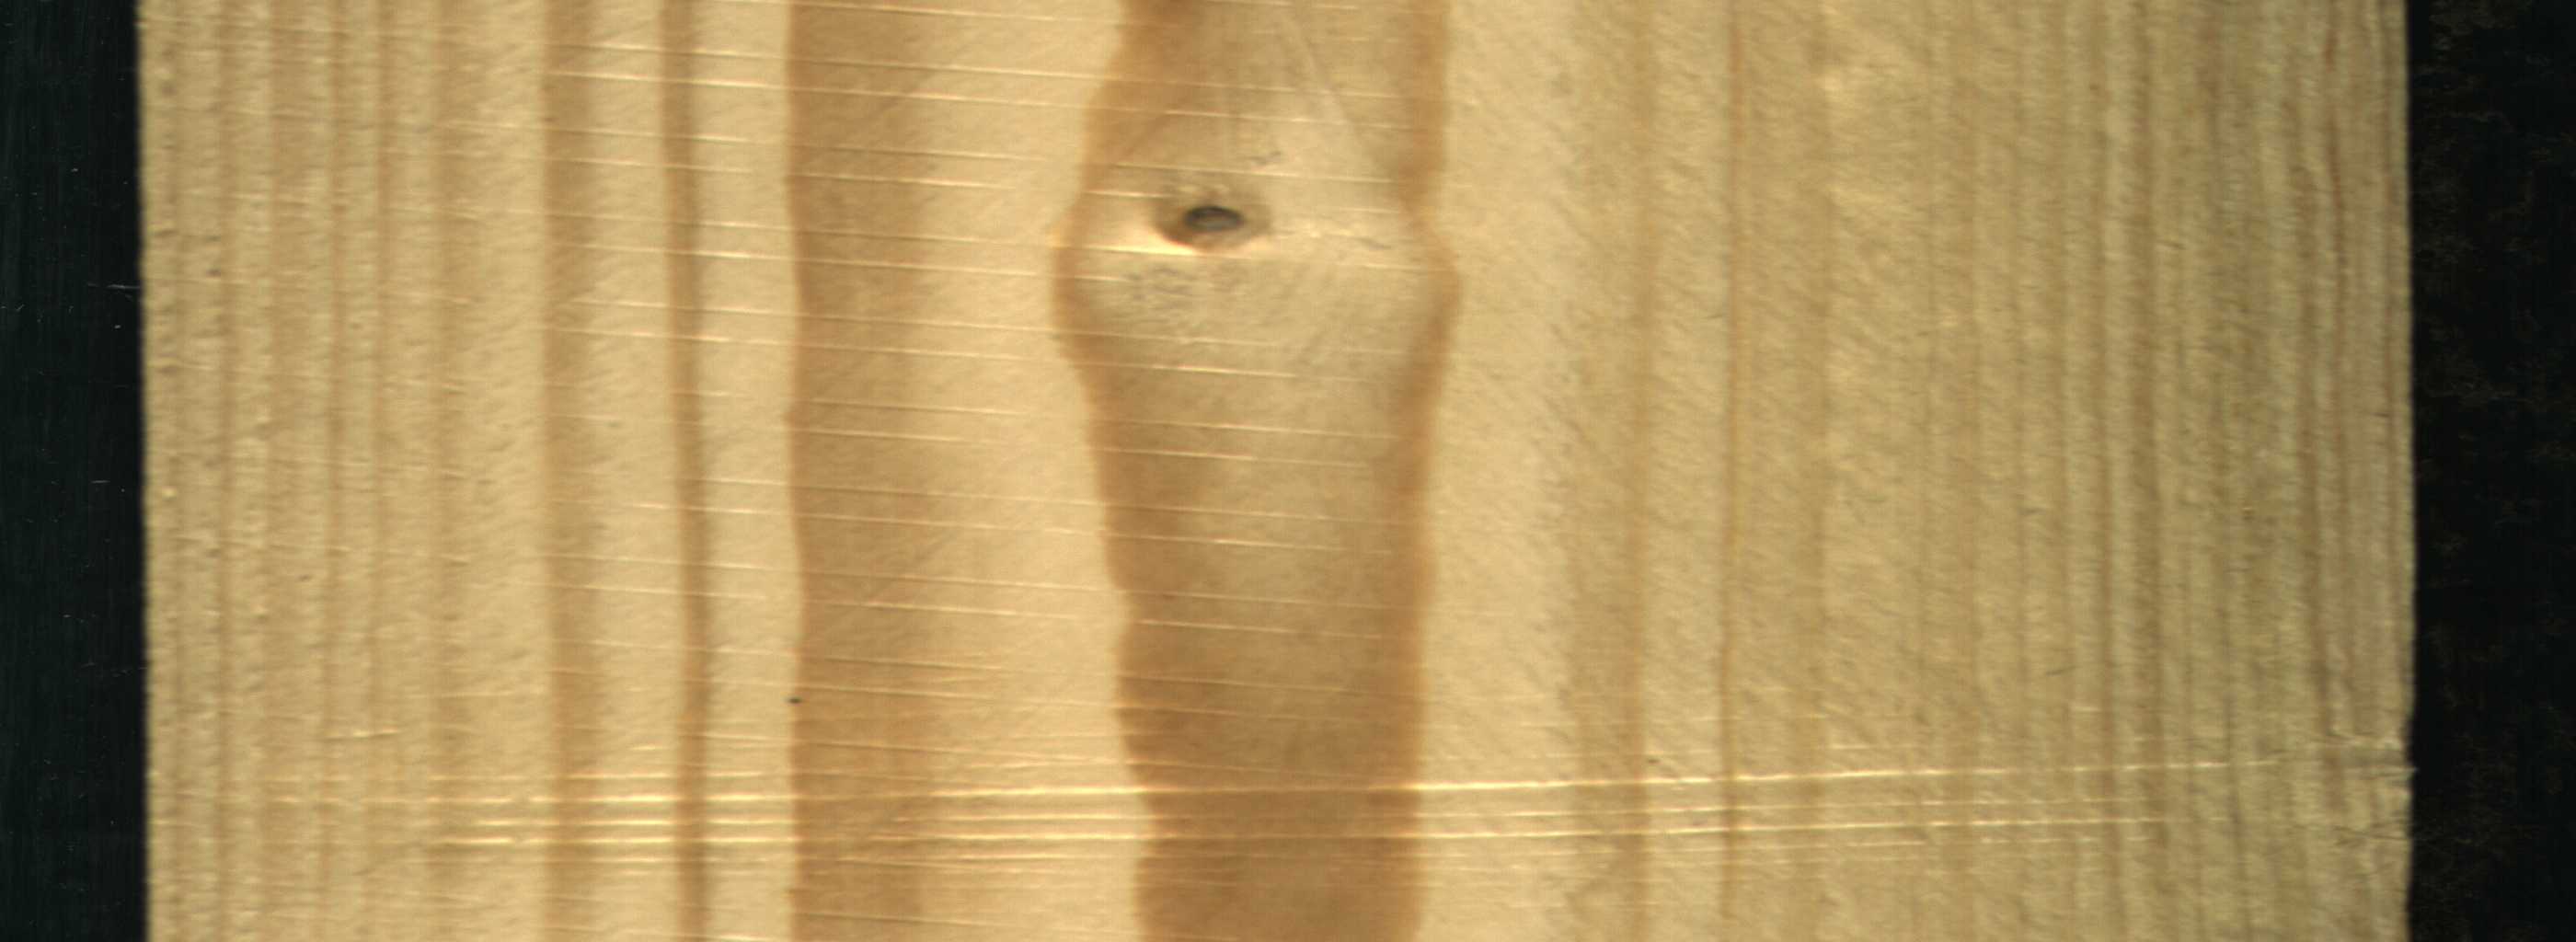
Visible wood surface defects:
Live_Knot